Aerial crown-view tile of a tropical tree (Barro Colorado Island, Panama), acquired 20250616:
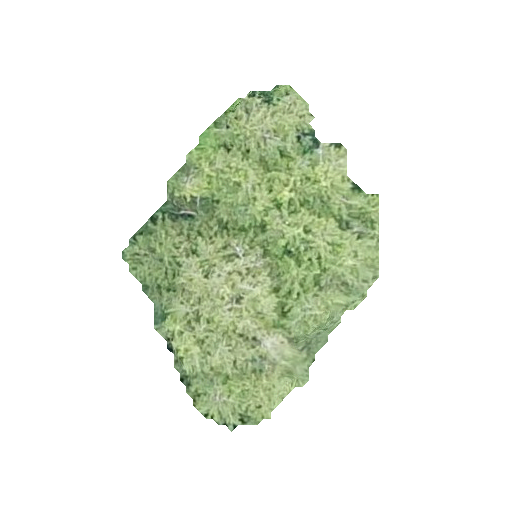
Species: Quararibea stenophylla
GBIF accepted scientific name: Quararibea stenophylla
Crown area: 79.653 m²